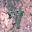
Label: 7